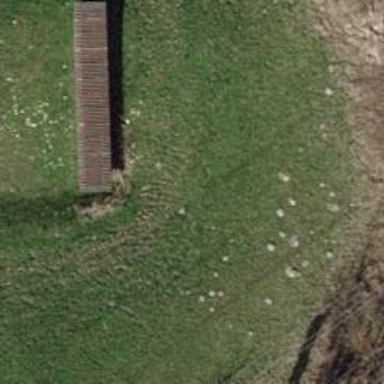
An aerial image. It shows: Retaining wall.